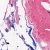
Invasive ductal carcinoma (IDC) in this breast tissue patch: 0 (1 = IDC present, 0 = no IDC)